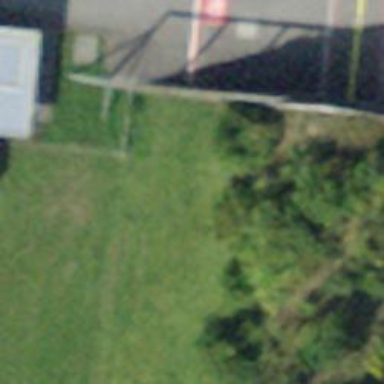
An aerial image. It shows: Fence with chain link type.